Question: I have the following window. I need to be able to edit the text when I click on the JTextField.

JTextField is inside a JComponent called PriorityPanel. When I click on JTextField, it calls this.requestFocus(); meaning that the PriorityPanel will gain focus.
This way I cannot edit the text of the TextField.
In comparison, I can still modify the value of JSlider even if it bahaves exactly the same way. When I click on JSlider, the PriorityPanel will gain focus.
The described problem is in this part:
'''
//constructor
public PriorityPanel(Priority p, int row) {
this.Slider = new JSlider(JSlider.HORIZONTAL, 0, 100, 100);
this.model = p;
this.rowName = row;
this.TextField = new JTextField(model.getTitle());
setLayout(new GridLayout(1, 2));
add(TextField);
add(Slider);
addFocusListener(new FocusAdapter() {
@Override
public void focusGained(FocusEvent e) {
TextField.setBackground(new Color(220, 220, 255));
Slider.setBackground(new Color(220, 220, 255));
JPriorityEditor.this.selectedRow = rowName;
}
@Override
public void focusLost(FocusEvent e) {
TextField.setBackground(Color.WHITE);
Slider.setBackground(Color.WHITE);
}
});
Slider.addMouseListener(new MouseAdapter() {
@Override
public void mousePressed(MouseEvent e) {
requestFocus();
}
});
TextField.addMouseListener(new MouseAdapter() {
@Override
public void mousePressed(MouseEvent e) {
requestFocus();
}
});
//atc
}
'''
Here is the SSCCE:
'''
import java.awt.BorderLayout;
import java.awt.Color;
import java.awt.GridBagConstraints;
import java.awt.GridBagLayout;
import java.awt.GridLayout;
import java.awt.event.ActionEvent;
import java.awt.event.ActionListener;
import java.awt.event.FocusAdapter;
import java.awt.event.FocusEvent;
import java.awt.event.MouseAdapter;
import java.awt.event.MouseEvent;
import java.util.ArrayList;
import javax.swing.JButton;
import javax.swing.JComponent;
import javax.swing.JFrame;
import javax.swing.JPanel;
import javax.swing.JScrollPane;
import javax.swing.JSlider;
import javax.swing.JTextField;
import javax.swing.event.ChangeEvent;
import javax.swing.event.ChangeListener;
import javax.swing.event.DocumentEvent;
import javax.swing.event.DocumentListener;
import static test.Priority.staticPriorities;
class Main{
public static void main(String[] args) {
staticPriorities.add(new Priority("AutoGen1"));
staticPriorities.add(new Priority("AutoGen2"));
GridBagConstraints gbc = new GridBagConstraints();
JPanel panelAll = new JPanel(new GridBagLayout());
JPanel panelBottom = new JPanel(new GridLayout(1,2));
JButton buttonNew = new JButton("buttonNew");
JButton buttonRemove = new JButton("buttonErase");
final JPriorityEditor priorityEditor = new JPriorityEditor();
//Add to panelBottom
panelBottom.add(buttonNew);
panelBottom.add(buttonRemove);
//Add to panelAll
gbc.weightx = 1;
gbc.weighty = 1;
gbc.fill = GridBagConstraints.BOTH;
panelAll.add(priorityEditor, gbc);
gbc.weighty = 0;
gbc.gridy = 1;
panelAll.add(panelBottom, gbc);
buttonNew.addActionListener(new ActionListener() {
@Override
public void actionPerformed(ActionEvent e) {
priorityEditor.AddNewPriority();
}
});
buttonRemove.addActionListener(new ActionListener() {
@Override
public void actionPerformed(ActionEvent e) {
priorityEditor.RemovePriority();
}
});
JFrame d = new JFrame("windowPrioritiesTitle");
d.add(panelAll, BorderLayout.CENTER);
d.setDefaultCloseOperation(JFrame.EXIT_ON_CLOSE);
d.pack();
d.setMinimumSize(d.getSize());
d.setLocationRelativeTo(null);
d.setVisible(true);
}
}
/**
* This is only an object
* @author Daniel
*/
class Priority {
public static ArrayList<Priority> staticPriorities = new ArrayList<>();
private String Title;
private int Percent;
public Priority(String title) {
this.Title = title;
int sum = 0;
for (Priority p : staticPriorities) {
sum += p.Percent;
}
this.Percent = 100 - sum;
}
public String getTitle() {
return Title;
}
public void setTitle(String title) {
this.Title = title;
}
public int getPercent() {
return Percent;
}
public void setPercent(int newValue) {
this.Percent = newValue;
}
@Override
public boolean equals(Object obj) {
if (obj instanceof Priority) {
return ((Priority) obj).getTitle().equals(this.getTitle());
} else {
return false;
}
}
}
/**
* My own component
*/
public final class JPriorityEditor extends JScrollPane {
private PriorityPanel[] priorityPanels;
private int selectedRow;
private JPanel con;
public JPriorityEditor() {
super(new JPanel());
this.selectedRow = -1;
ArrayList<Priority> Priorities = Priority.staticPriorities;
priorityPanels = new PriorityPanel[Priorities.size()];
this.con = (JPanel) getViewport().getView();
con.setLayout(new GridBagLayout());
con.setBackground(Color.WHITE);
GridBagConstraints gbc = new GridBagConstraints();
gbc.weightx = 1;
gbc.fill = GridBagConstraints.HORIZONTAL;
int i = 0;
for (; i < Priorities.size(); i++) {
gbc.gridy = i;
priorityPanels[i] = new PriorityPanel(Priorities.get(i), i);
con.add(priorityPanels[i], gbc);
}
gbc.weighty = 1;
gbc.gridy = i;
con.add(new JComponent(){},gbc);
}
public void AddNewPriority(){
con.removeAll();
Priority p = new Priority("NewTitle");
Priority.staticPriorities.add(p);
ArrayList<Priority> Priorities = Priority.staticPriorities;
priorityPanels = new PriorityPanel[Priorities.size()];
con.setLayout(new GridBagLayout());
con.setBackground(Color.WHITE);
GridBagConstraints gbc = new GridBagConstraints();
gbc.weightx = 1;
gbc.fill = GridBagConstraints.HORIZONTAL;
int i = 0;
for (; i < Priorities.size(); i++) {
gbc.gridy = i;
priorityPanels[i] = new PriorityPanel(Priorities.get(i), i);
con.add(priorityPanels[i], gbc);
}
gbc.weighty = 1;
gbc.gridy = i;
con.add(new JComponent() {
}, gbc);
con.updateUI();
}
public void RemovePriority() {
if (selectedRow != -1) {
Priority.staticPriorities.remove(Priority.staticPriorities.get(selectedRow));
con.removeAll();
ArrayList<Priority> Priorities = Priority.staticPriorities;
priorityPanels = new PriorityPanel[Priorities.size()];
con.setLayout(new GridBagLayout());
con.setBackground(Color.WHITE);
GridBagConstraints gbc = new GridBagConstraints();
gbc.weightx = 1;
gbc.fill = GridBagConstraints.HORIZONTAL;
int i = 0;
for (; i < Priorities.size(); i++) {
gbc.gridy = i;
priorityPanels[i] = new PriorityPanel(Priorities.get(i), i);
con.add(priorityPanels[i], gbc);
}
gbc.weighty = 1;
gbc.gridy = i;
con.add(new JComponent() {
}, gbc);
con.updateUI();
}
}
/**
* Another custom component
*/
private class PriorityPanel extends JComponent {
int rowName;
JSlider Slider;
JTextField TextField;
Priority model;
public PriorityPanel(Priority p, int row) {
this.Slider = new JSlider(JSlider.HORIZONTAL, 0, 100, 100);
this.model = p;
this.rowName = row;
this.TextField = new JTextField(model.getTitle());
setLayout(new GridLayout(1, 2));
add(TextField);
add(Slider);
addFocusListener(new FocusAdapter() {
@Override
public void focusGained(FocusEvent e) {
TextField.setBackground(new Color(220, 220, 255));
Slider.setBackground(new Color(220, 220, 255));
JPriorityEditor.this.selectedRow = rowName;
}
@Override
public void focusLost(FocusEvent e) {
TextField.setBackground(Color.WHITE);
Slider.setBackground(Color.WHITE);
}
});
Slider.addMouseListener(new MouseAdapter() {
@Override
public void mousePressed(MouseEvent e) {
requestFocus();
}
});
TextField.addMouseListener(new MouseAdapter() {
@Override
public void mousePressed(MouseEvent e) {
requestFocus();
}
});
Slider.addChangeListener(new ChangeListener() {
@Override
public void stateChanged(ChangeEvent e) {
int value = Slider.getValue();
model.setPercent(value);
}
});
TextField.getDocument().addDocumentListener(new DocumentListener() {
@Override
public void insertUpdate(DocumentEvent e) {
SetText();
}
@Override
public void removeUpdate(DocumentEvent e) {
SetText();
}
@Override
public void changedUpdate(DocumentEvent e) {
SetText();
}
private void SetText() {
model.setTitle(TextField.getText());
}
});
}
}
}
'''
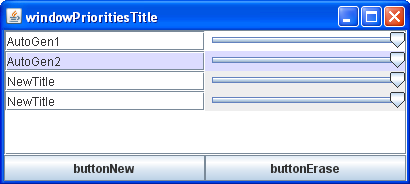
Answer: From the looks of things, you are trying to modify the state of the parent container when one of the child components becomes focused.
Instead of trying to add a focus listener to the parent container, which is going to cause you some considerable havoc, try adding a single 'FocusListener' to all the child components, for example...
'''
FocusAdapter fa = new FocusAdapter() {
@Override
public void focusGained(FocusEvent e) {
TextField.setBackground(new Color(220, 220, 255));
Slider.setBackground(new Color(220, 220, 255));
JPriorityEditor.this.selectedRow = rowName;
}
@Override
public void focusLost(FocusEvent e) {
TextField.setBackground(Color.WHITE);
Slider.setBackground(Color.WHITE);
}
});
Slider.addFocusListener(fa);
TextField.addFocusListener(fa);
'''
Now, I would be taking a peek at the <URL> and back tracking it's container hierarcy when ever 'focusLost' is called to try and determine if the component who now has focus is a child of mine...